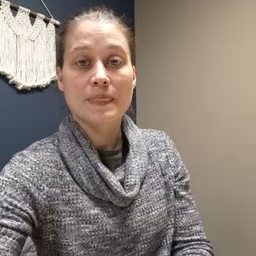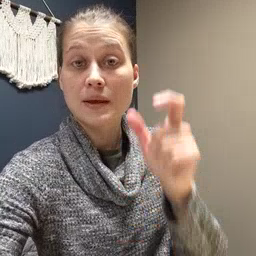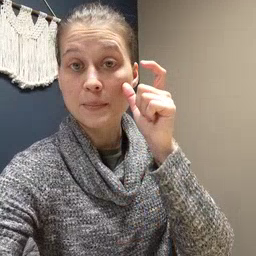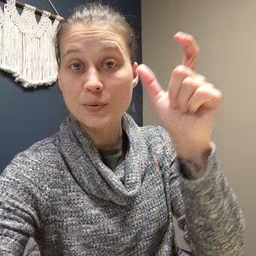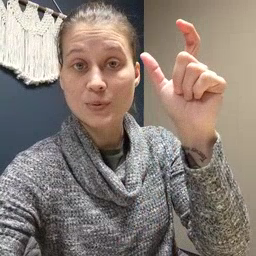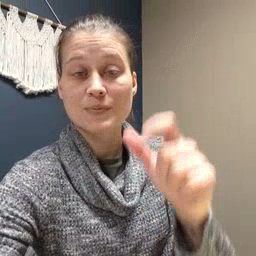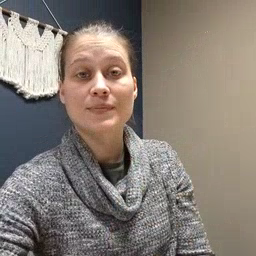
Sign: moon